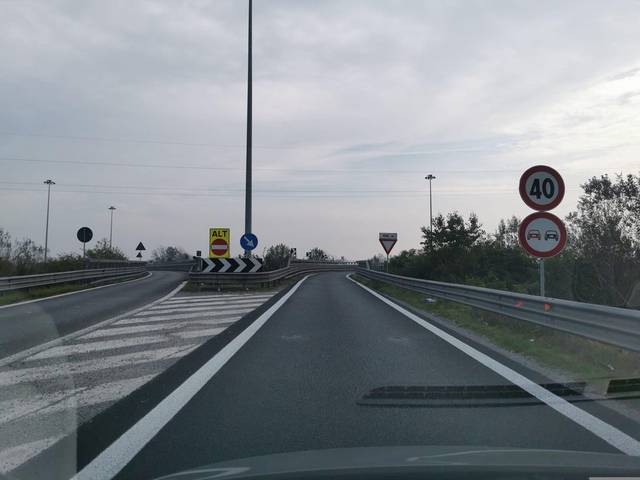
Region: Italy
Coordinates: 44.708, 8.021